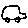
Label: car